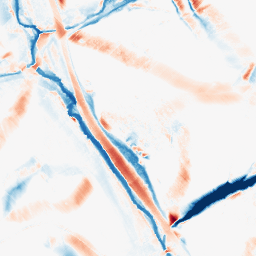
Category: morphological
Decomposition family: morphological_diamond
Decomposition parameters: operation: average
radius: 15
Upsampling method: quadratic
Upsampling parameters: scale: 8
Upsampling scale: 8